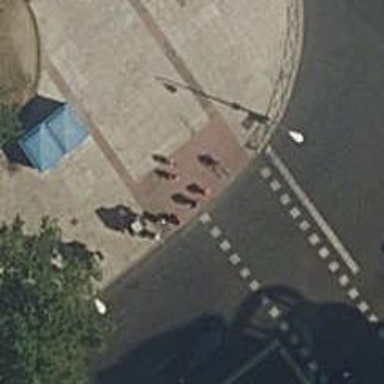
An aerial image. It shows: Kerb barrier.